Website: lowes
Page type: customer-info-address
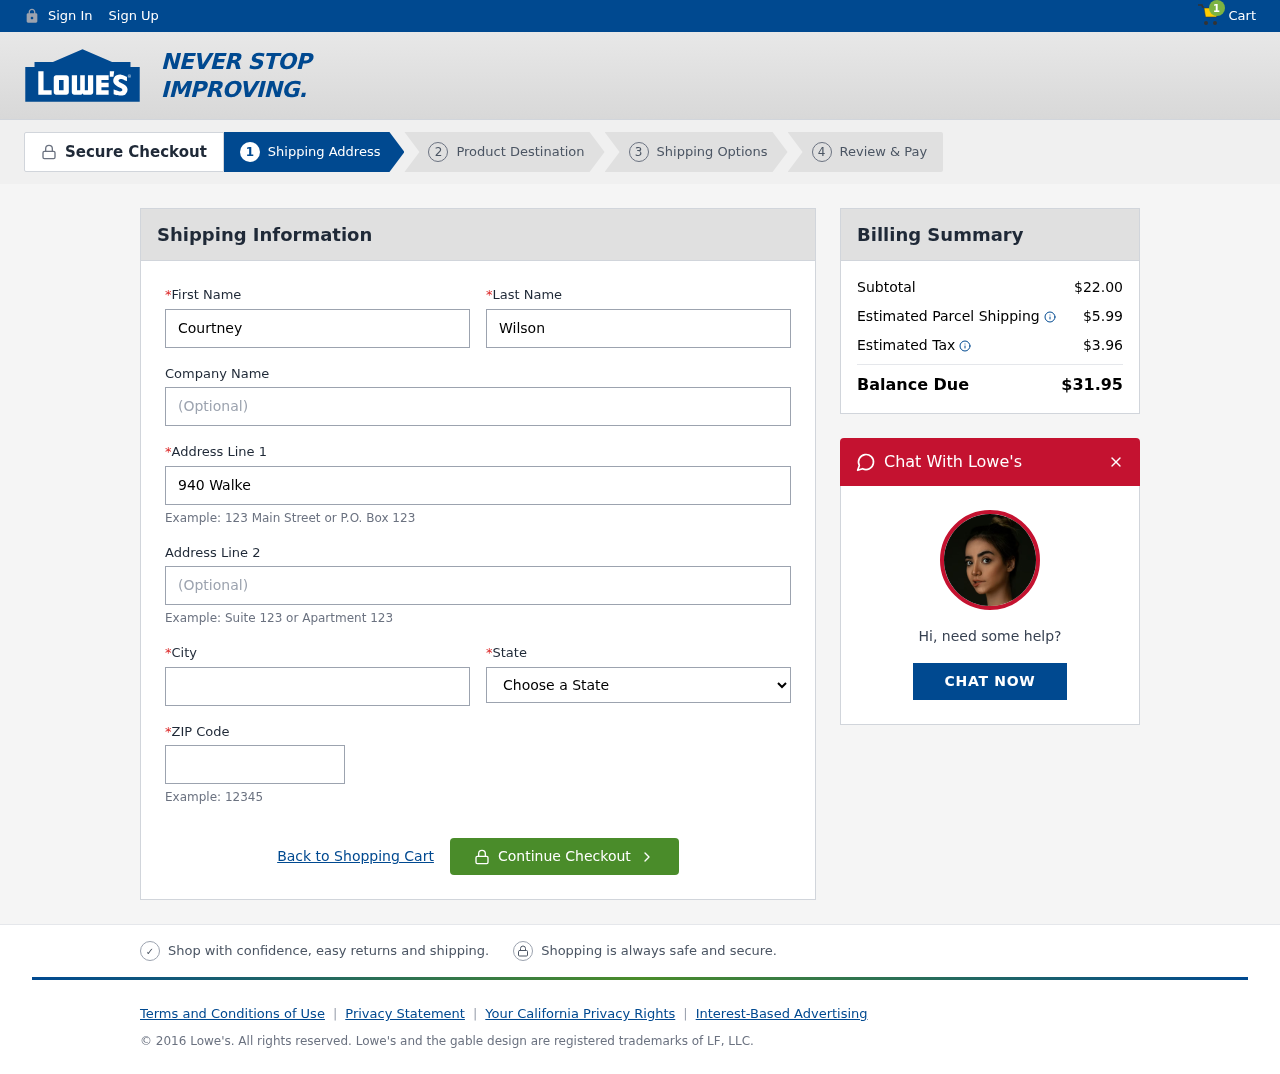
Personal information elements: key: PII_CITY
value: Amandafort
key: PII_FIRSTNAME
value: Courtney
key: PII_LASTNAME
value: Wilson
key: PII_POSTCODE
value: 23193
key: PII_STATE
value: North Dakota
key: PII_STREET
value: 940 Walker Roads Apt. 785
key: PII_STREET2
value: Suite 787
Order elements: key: ORDER_NUM_ITEMS
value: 1
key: ORDER_SUBTOTAL
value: $22.00
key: ORDER_SHIPPING_COST
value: $5.99
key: ORDER_TAX
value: $3.96
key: ORDER_TOTAL
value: $31.95